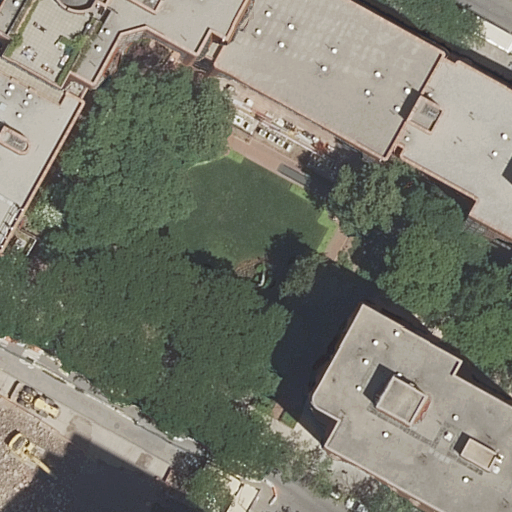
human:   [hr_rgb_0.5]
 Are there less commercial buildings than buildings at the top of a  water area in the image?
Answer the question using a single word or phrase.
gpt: no

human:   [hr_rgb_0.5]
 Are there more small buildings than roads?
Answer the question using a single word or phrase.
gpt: no

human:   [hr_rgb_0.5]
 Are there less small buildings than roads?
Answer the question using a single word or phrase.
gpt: yes

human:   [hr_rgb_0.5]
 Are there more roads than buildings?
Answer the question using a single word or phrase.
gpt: yes

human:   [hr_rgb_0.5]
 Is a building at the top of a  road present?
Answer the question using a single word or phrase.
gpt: yes

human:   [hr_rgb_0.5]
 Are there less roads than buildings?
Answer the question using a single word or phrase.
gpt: no

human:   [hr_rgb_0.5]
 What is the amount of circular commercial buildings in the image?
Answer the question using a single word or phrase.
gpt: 0

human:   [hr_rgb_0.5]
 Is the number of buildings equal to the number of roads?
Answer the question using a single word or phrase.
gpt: no

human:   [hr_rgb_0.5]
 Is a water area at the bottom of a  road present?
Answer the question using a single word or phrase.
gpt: no

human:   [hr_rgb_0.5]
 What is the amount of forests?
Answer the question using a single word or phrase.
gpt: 0

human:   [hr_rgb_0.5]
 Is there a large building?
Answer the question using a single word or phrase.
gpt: yes

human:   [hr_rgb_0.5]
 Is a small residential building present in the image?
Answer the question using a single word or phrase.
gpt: no

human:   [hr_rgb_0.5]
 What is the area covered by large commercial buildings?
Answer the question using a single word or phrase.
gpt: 0m2

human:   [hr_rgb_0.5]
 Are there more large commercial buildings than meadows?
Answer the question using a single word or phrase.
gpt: no

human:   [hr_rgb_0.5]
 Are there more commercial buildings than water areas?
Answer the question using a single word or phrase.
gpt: no

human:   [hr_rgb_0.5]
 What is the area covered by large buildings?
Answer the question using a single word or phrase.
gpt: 2067m2

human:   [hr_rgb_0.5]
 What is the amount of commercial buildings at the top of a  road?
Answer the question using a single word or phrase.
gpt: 0

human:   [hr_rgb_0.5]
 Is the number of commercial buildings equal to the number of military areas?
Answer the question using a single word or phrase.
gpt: yes

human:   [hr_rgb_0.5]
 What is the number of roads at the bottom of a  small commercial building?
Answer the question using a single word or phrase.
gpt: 0

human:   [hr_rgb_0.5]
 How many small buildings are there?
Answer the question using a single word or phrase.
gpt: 0

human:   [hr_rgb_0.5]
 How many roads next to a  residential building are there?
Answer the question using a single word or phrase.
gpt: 6

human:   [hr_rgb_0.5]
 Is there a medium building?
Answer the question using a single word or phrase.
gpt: yes

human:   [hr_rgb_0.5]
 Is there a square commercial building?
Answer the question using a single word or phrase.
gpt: no

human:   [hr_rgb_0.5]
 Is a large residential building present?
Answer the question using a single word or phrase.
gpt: yes

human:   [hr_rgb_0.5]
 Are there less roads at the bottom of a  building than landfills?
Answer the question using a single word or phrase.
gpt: no

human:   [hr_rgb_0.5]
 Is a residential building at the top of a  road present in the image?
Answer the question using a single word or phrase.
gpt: yes

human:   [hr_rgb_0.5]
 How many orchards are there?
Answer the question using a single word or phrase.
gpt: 0

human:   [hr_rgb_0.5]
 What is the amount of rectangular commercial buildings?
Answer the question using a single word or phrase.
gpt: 0

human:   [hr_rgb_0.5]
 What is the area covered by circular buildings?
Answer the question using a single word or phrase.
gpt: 0m2

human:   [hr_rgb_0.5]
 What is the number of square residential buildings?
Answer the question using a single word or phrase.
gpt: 0

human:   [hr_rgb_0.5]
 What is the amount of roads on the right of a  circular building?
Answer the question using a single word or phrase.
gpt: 0

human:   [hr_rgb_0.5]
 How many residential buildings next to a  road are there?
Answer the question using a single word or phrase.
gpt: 3

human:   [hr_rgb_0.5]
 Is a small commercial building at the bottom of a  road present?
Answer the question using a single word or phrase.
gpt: no

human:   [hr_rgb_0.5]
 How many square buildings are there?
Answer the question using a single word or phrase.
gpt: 0

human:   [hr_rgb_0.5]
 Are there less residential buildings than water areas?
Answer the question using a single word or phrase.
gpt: no

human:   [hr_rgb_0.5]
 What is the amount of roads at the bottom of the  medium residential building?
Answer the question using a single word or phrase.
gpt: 0